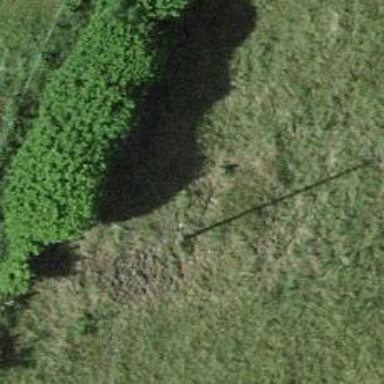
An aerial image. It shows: Minor power line.